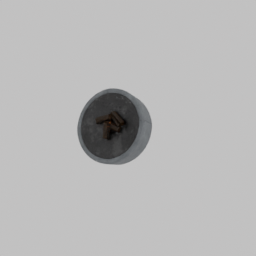
Label: architecture